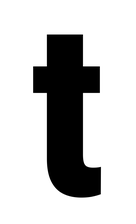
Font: Roboto_Condensed_ExtraBold